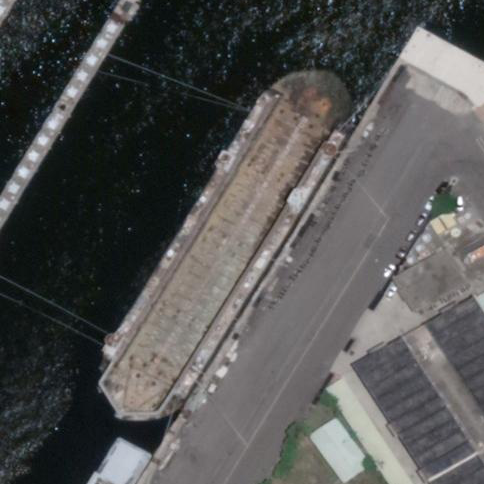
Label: civil